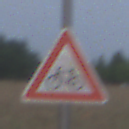
Verkehrszeichen: RadverkehrRechts
Umgebung: Outdoor, Nature
Tageszeit: SunriseSunset
Wetter: Overcast
Licht: Natural
Jahreszeit: NotSpecified
Kontrast: LowContrast